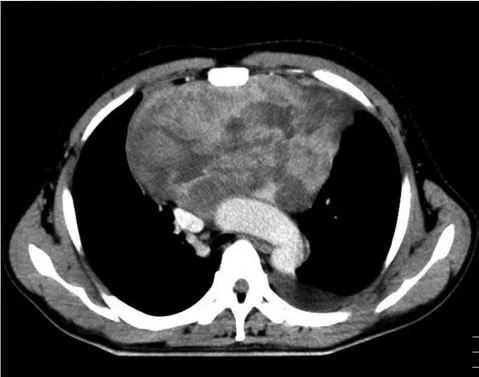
(D) Chest computed tomography re-examination revealed that the anterior mediastinal tumor was enlarged 1 month after the initial CT scan (May 23, 2013).
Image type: radiology (ct)